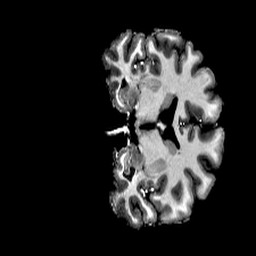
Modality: T1w
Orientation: coronal
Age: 27
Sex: female
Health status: healthy
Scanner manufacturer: siemens
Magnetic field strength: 6.98 T
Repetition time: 6 s
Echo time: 0.00302 s